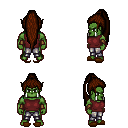
a pixel art fantasy rpg character, male body template, orc, green skin, maroon sleeveless shirt, metal pants, brown extra-long topknot hairstyle, cloth bracers, brown slippers, four views (front, back, left, right), 2x2 character sprite sheet, small pixel art, hard edges, no anti-aliasing